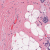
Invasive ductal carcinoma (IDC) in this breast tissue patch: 0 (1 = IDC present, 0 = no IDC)